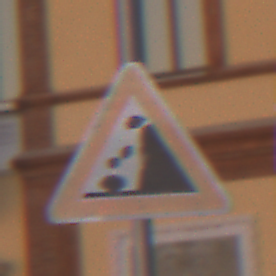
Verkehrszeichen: SteinschlagRechts
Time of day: SunriseSunset
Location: Outdoor (Urban)
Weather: Clear
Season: NotSpecified
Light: Natural